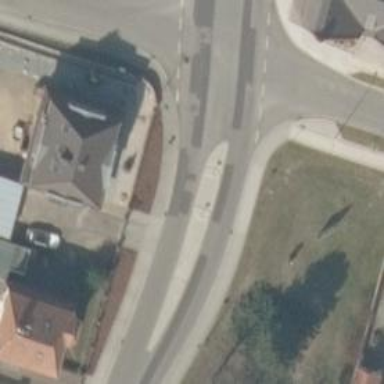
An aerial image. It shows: Secondary road.